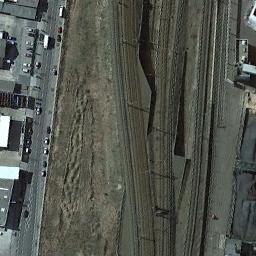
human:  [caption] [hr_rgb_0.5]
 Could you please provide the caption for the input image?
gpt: Several buildings of different shapes and sizes are beside the railway .

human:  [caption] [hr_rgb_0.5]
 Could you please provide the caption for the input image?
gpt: One side of the railway, there are lush trees  And the other side, there are many buildings .

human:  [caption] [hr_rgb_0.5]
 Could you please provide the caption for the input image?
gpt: The railway is next to some houses .

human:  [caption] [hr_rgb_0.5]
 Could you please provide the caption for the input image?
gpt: These criss-crossed railways are flanked by some buildings .

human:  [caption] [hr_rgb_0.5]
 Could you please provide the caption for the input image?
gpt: There are some buildings beside the railway .